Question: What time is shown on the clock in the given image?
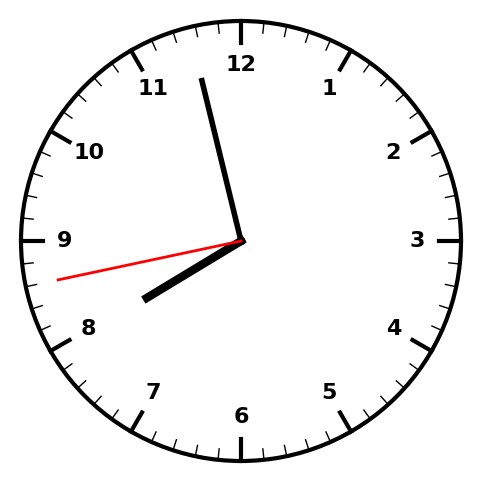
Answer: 07:57:43